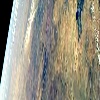
Label: land